Field crop: maize
Growth stage: 1
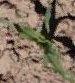
Species: maize